Brain MRI, t2w sequence, axial 2D slice.
Patient: age 50, sex F, weight 78 kg, height 1.78 m
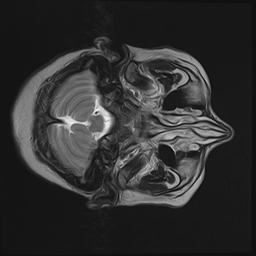